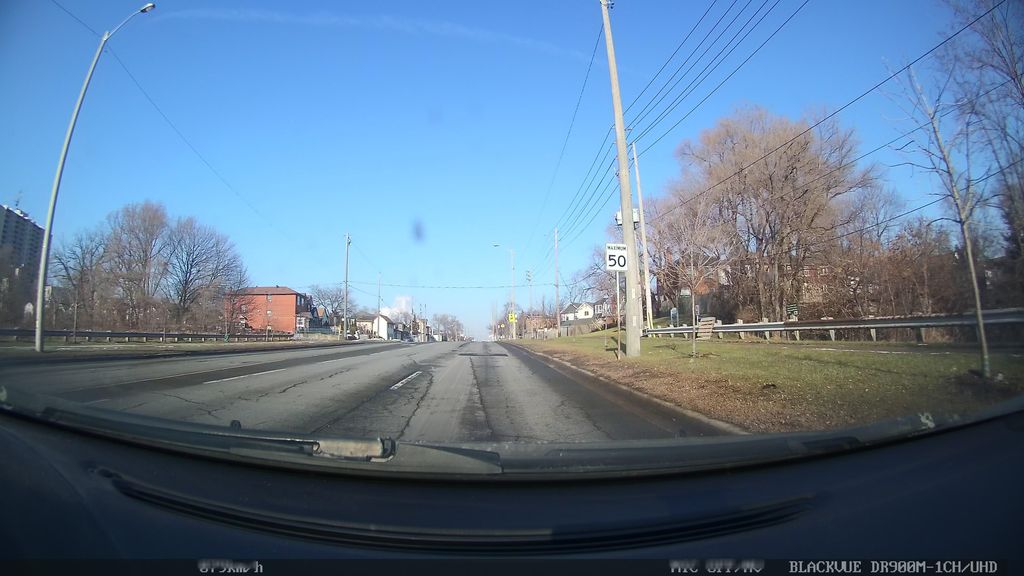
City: toronto